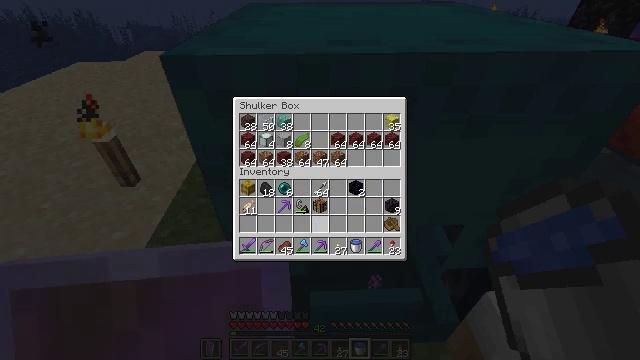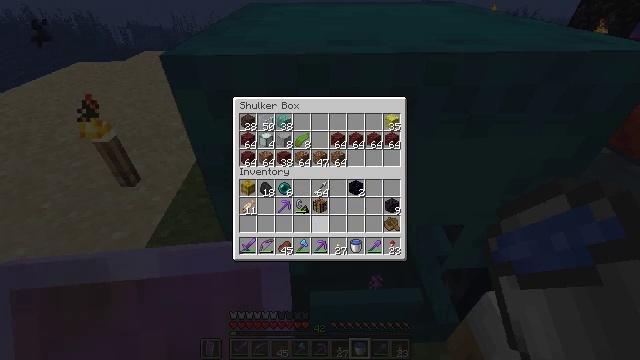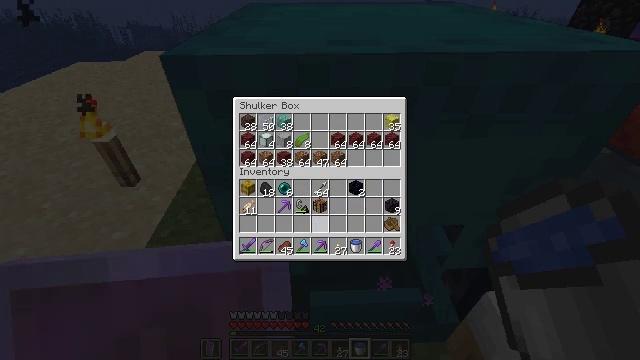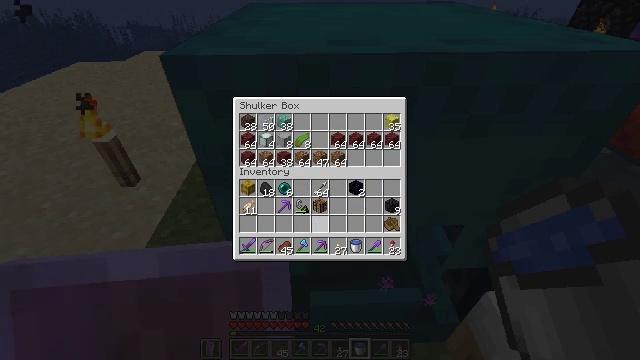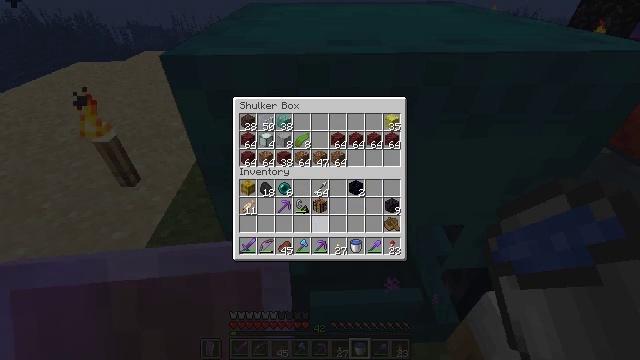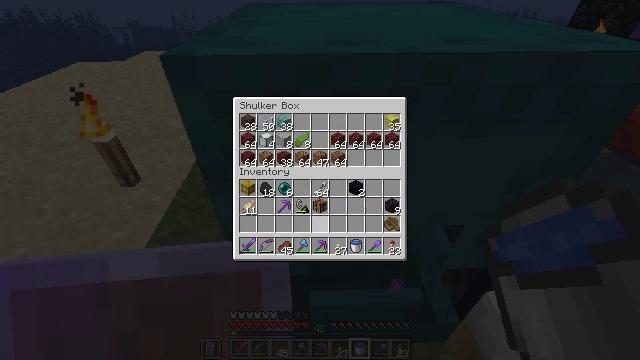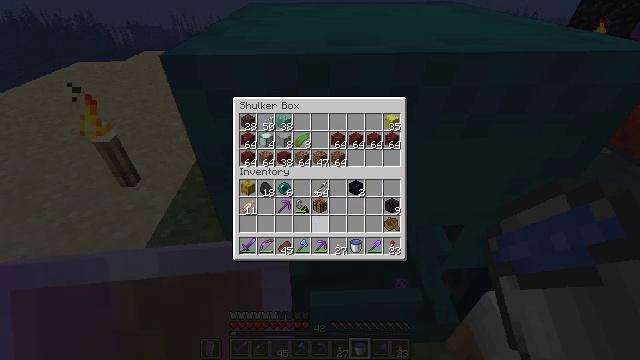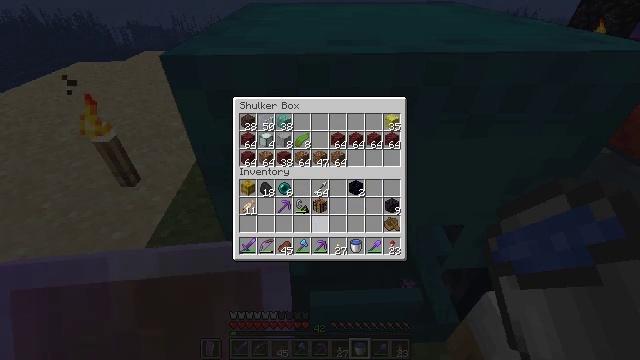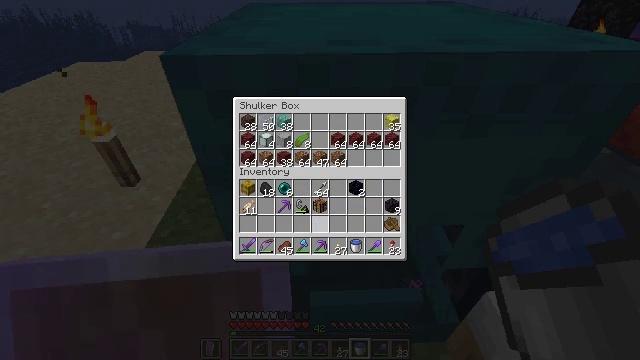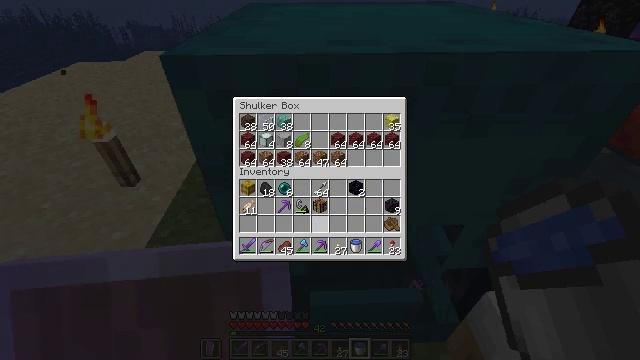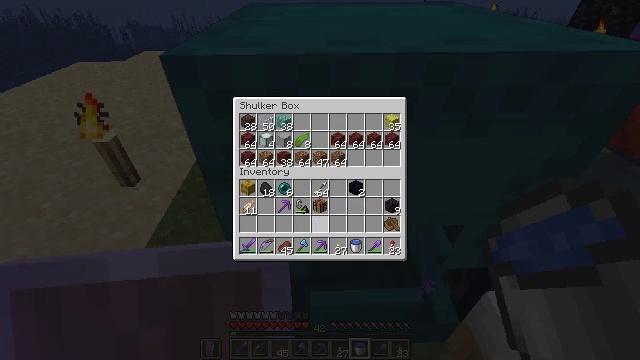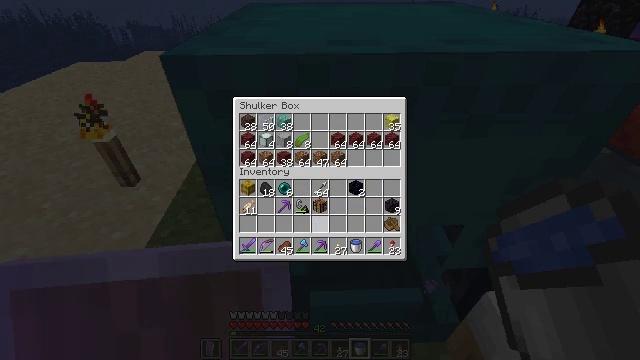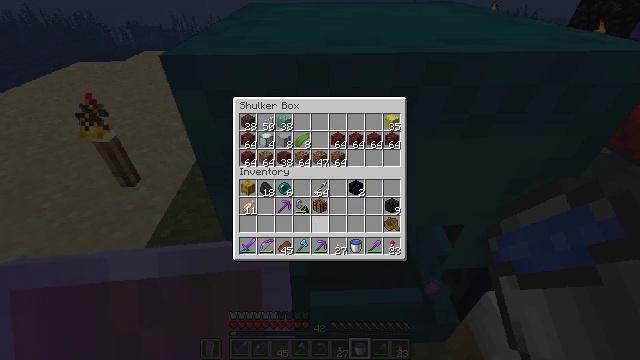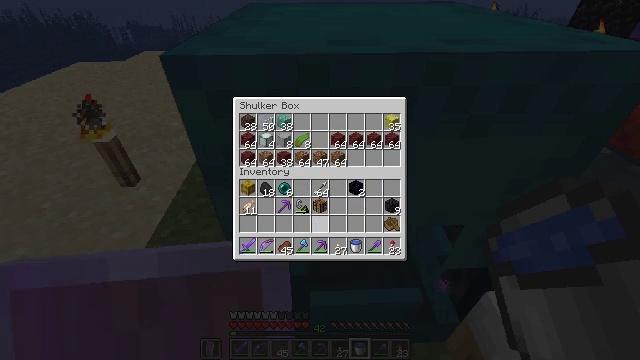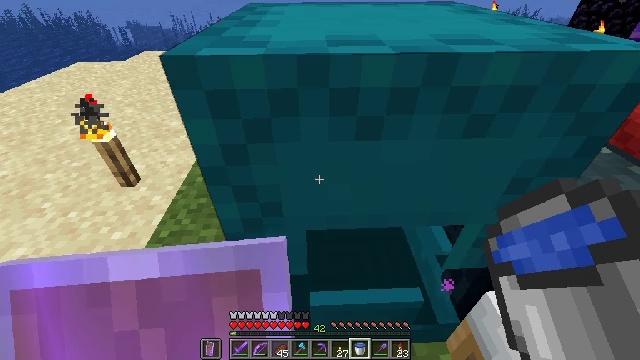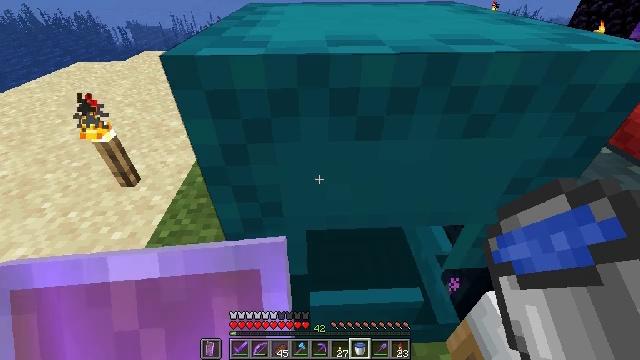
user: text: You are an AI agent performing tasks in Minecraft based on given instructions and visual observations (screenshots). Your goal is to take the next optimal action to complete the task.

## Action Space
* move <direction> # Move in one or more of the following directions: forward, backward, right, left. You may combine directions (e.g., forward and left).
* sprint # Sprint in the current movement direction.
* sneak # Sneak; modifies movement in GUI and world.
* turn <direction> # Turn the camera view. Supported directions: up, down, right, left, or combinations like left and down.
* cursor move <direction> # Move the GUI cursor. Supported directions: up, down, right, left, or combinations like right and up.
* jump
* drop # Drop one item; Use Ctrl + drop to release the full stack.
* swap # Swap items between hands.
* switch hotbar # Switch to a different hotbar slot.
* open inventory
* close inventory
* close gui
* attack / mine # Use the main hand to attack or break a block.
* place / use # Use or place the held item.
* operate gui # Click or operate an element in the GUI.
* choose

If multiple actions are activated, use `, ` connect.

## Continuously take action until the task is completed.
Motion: motion action
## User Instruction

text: mine block cyan shulker box
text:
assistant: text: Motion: no_op
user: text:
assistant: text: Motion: no_op
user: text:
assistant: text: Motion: no_op
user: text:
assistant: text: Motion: no_op
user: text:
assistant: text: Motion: no_op
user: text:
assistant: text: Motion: no_op
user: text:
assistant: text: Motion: no_op
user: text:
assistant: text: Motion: no_op
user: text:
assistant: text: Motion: no_op
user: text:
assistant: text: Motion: no_op
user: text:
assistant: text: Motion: no_op
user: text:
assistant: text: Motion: no_op
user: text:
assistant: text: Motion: no_op
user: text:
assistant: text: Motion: no_op
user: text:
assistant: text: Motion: no_op
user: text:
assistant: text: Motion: no_op
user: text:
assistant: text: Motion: no_op
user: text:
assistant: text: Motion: no_op
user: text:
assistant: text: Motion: no_op
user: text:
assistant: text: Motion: no_op
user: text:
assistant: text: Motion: no_op
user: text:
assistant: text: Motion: no_op
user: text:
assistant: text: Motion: no_op
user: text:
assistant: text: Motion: no_op
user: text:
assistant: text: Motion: no_op
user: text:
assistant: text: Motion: no_op
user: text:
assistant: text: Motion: no_op
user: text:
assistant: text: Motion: no_op
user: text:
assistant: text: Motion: no_op
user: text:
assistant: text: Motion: no_op